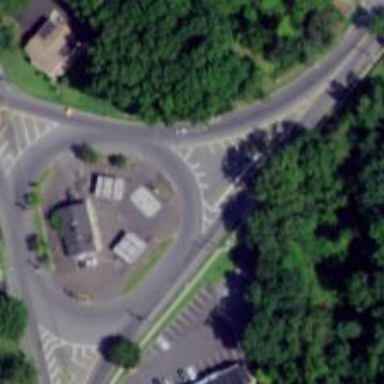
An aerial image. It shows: Roundabout on primary highway.